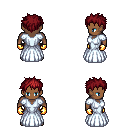
a pixel art fantasy rpg character, male body template, human, dark skin, underdress, teal pants, brunette bedhead hairstyle, gold gloves, four views (front, back, left, right), 2x2 character sprite sheet, small pixel art, hard edges, no anti-aliasing